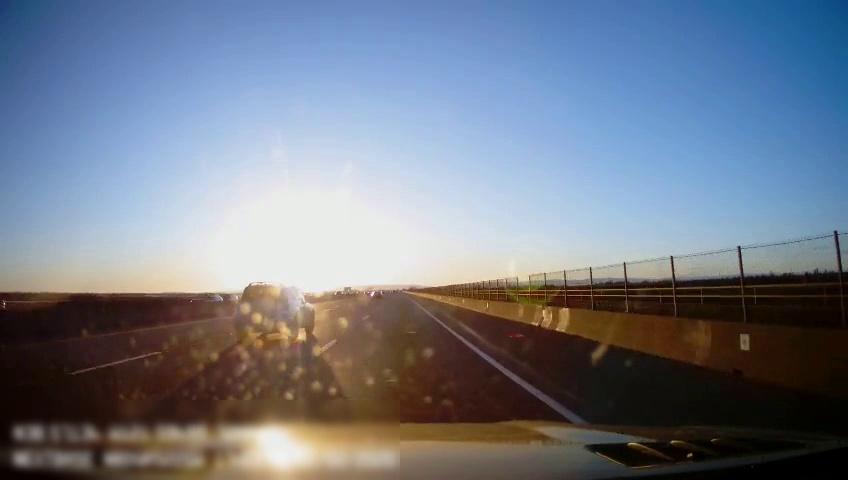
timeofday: Day
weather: Sunny
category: Drivable Space
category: Vehicles | Car
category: Vehicles | SUV
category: Vehicles | Car
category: Vehicles | Car
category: Lanes | Alternate Lane
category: Lanes | Current Lane
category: Lanes | Current Lane
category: Lanes | Alternate Lane